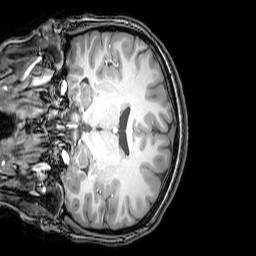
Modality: T1w
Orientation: coronal
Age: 25
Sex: female
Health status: healthy
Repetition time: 0.081 s
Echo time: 0.037 s